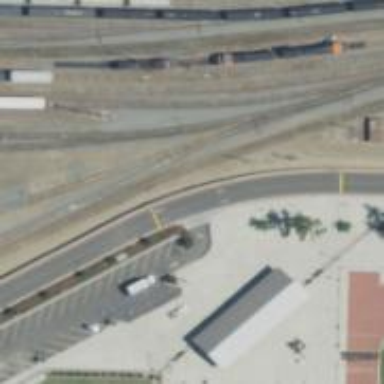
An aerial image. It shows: Railway yard.